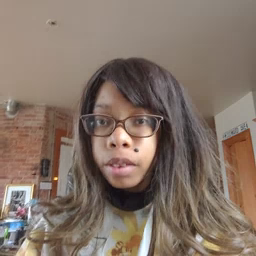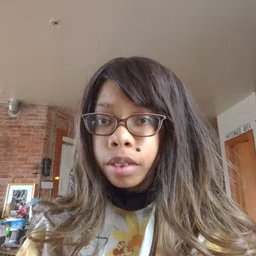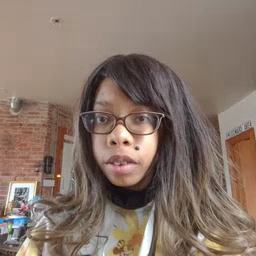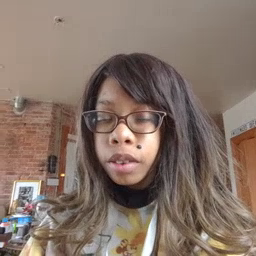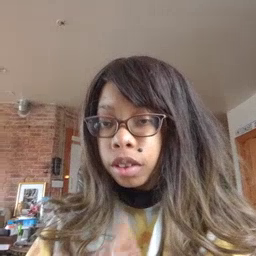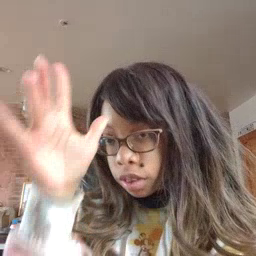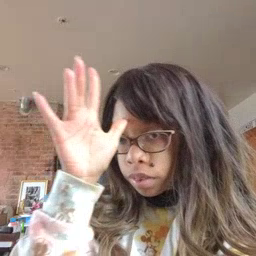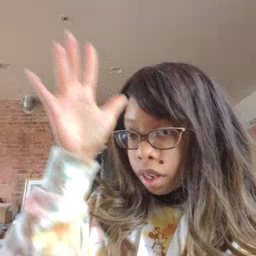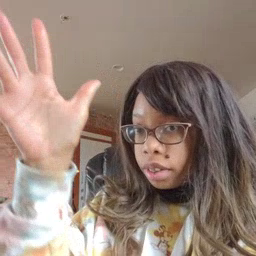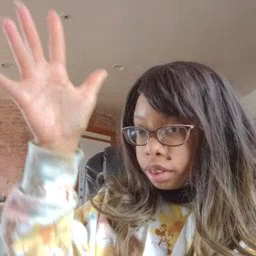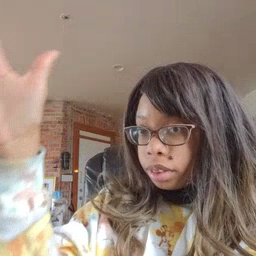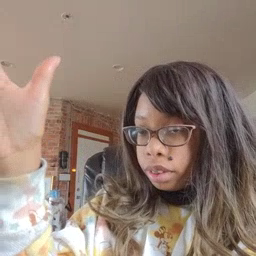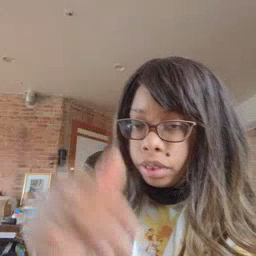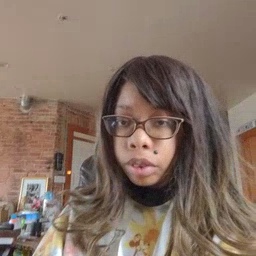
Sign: grandpa